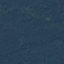
Label: Forest